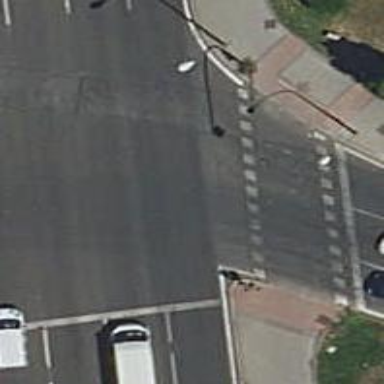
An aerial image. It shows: Road with traffic signals.